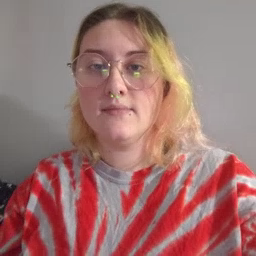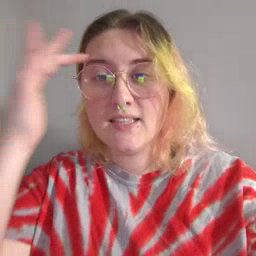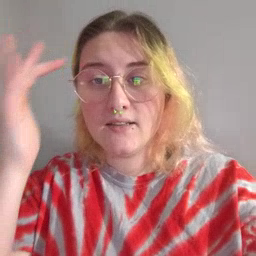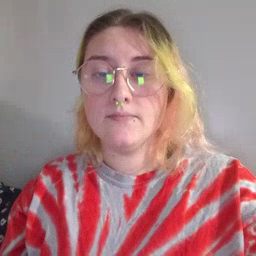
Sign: sick